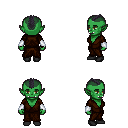
a pixel art fantasy rpg character, female body template, orc, green skin, brown robe, red pants, raven short mohawk hairstyle, white cloth bracers, black shoes, four views (front, back, left, right), 2x2 character sprite sheet, small pixel art, hard edges, no anti-aliasing